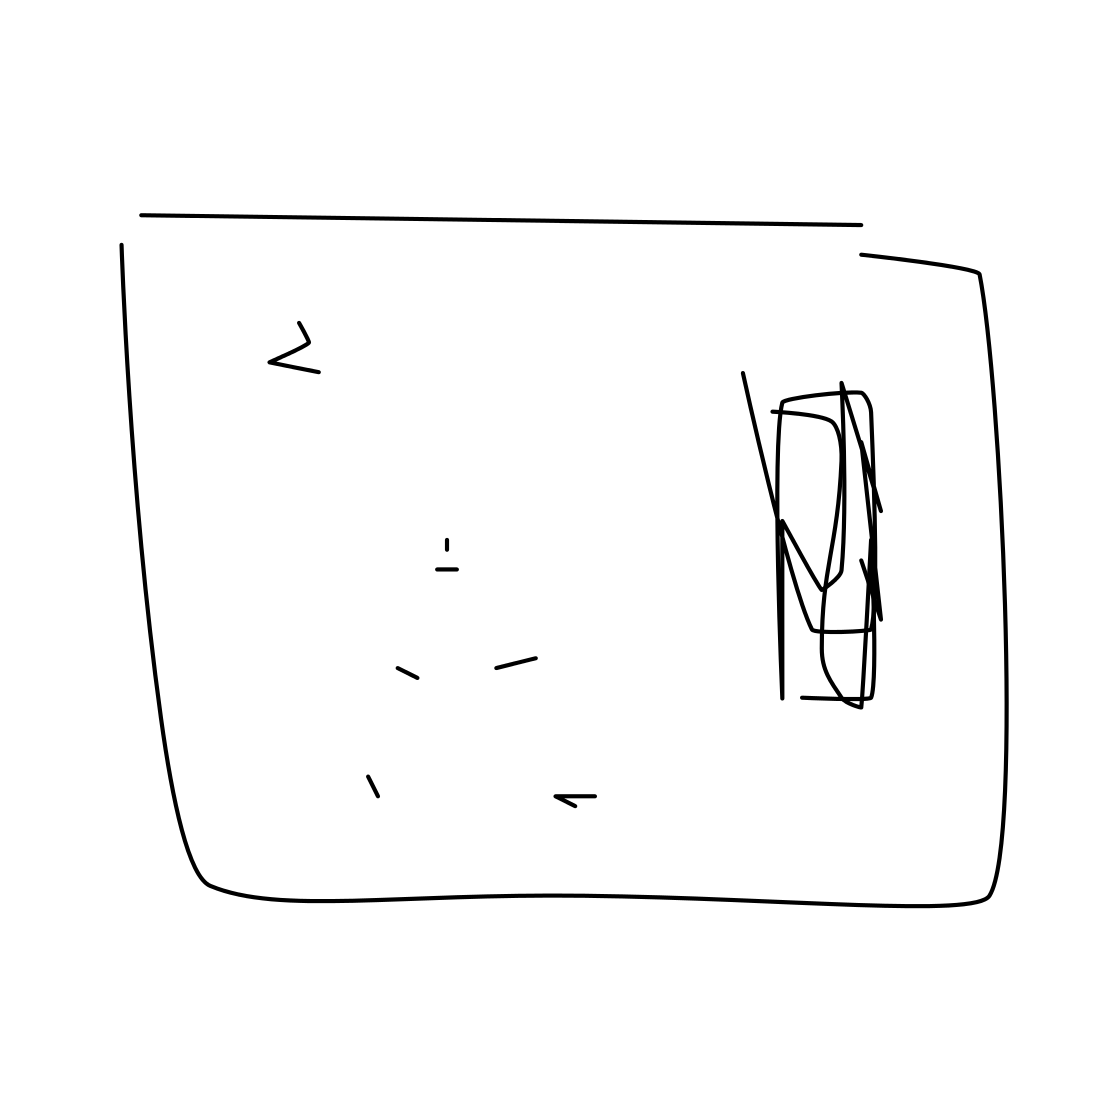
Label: power outlet